Frequency: 70000
Velocity: 0,217
Power: 13
Pulse duration: 0,0000001
Pass count: 1
Magnification: 10
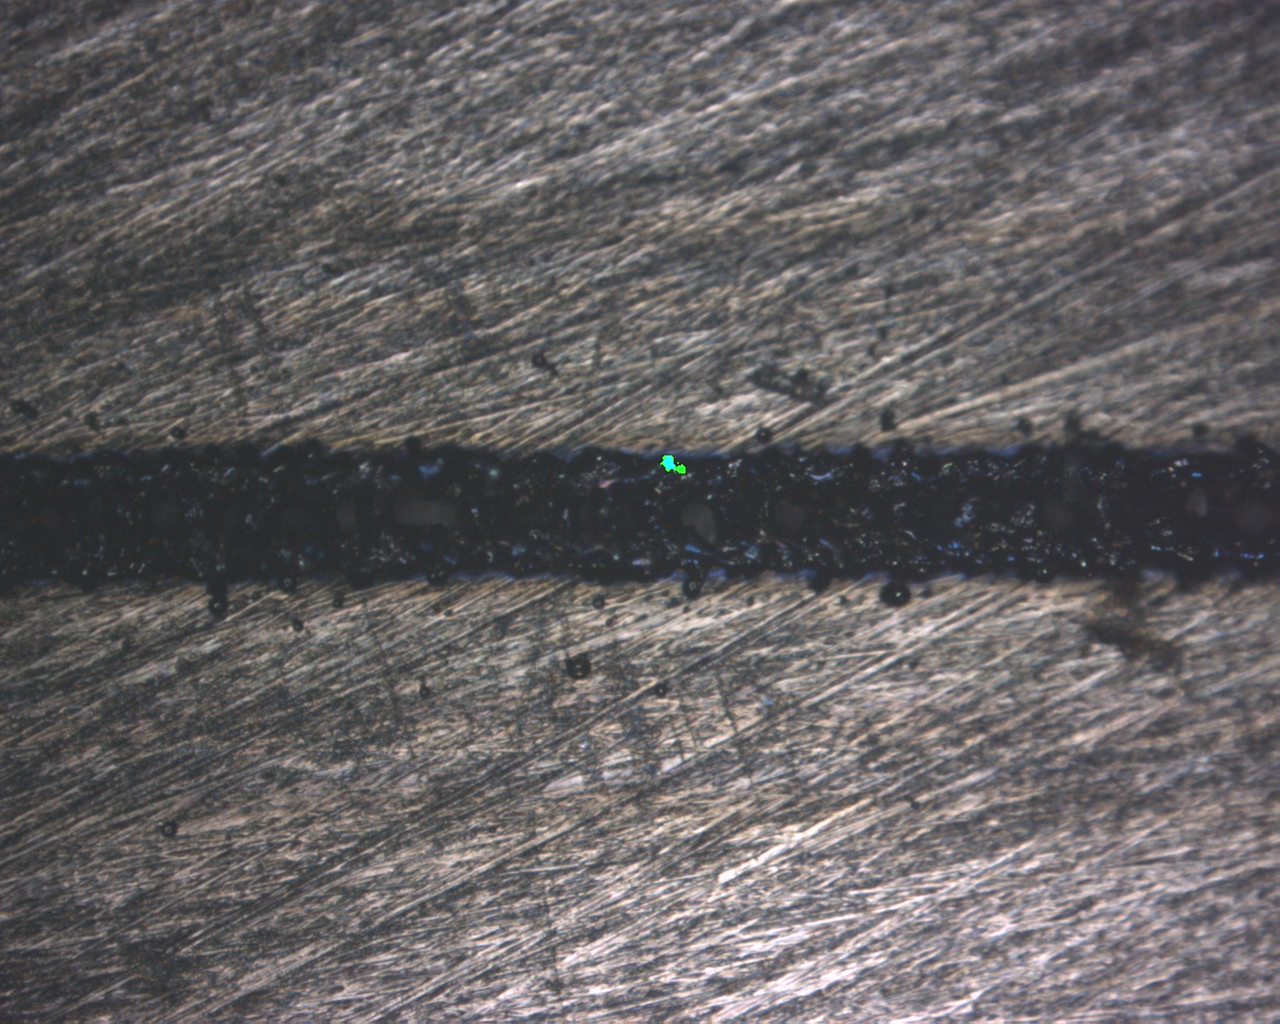
Measured width: 144.126
Other width: 60.661